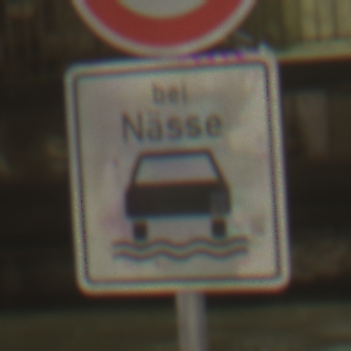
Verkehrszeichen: BeiNaesse
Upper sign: Geschwindigkeit50
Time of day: Night
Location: Outdoor (Urban)
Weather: PartlyCloudy
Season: NotSpecified
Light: Artificial